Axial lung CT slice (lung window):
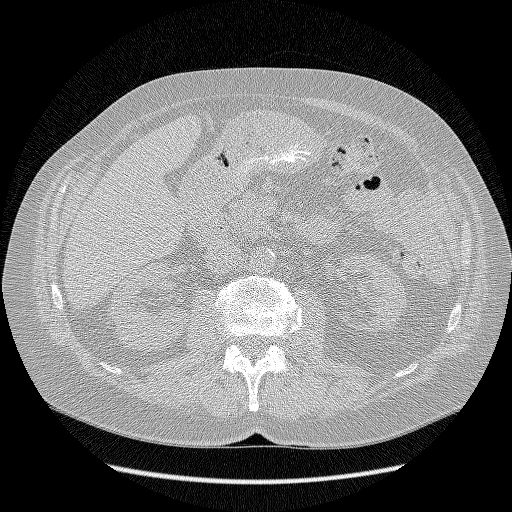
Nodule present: no